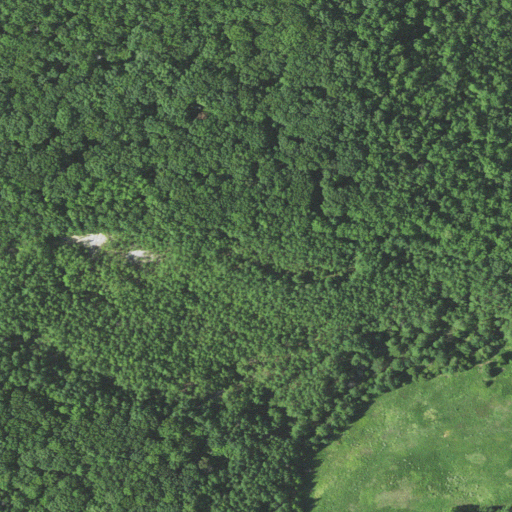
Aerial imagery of mountain in Virginia named Baker Mountain containing deciduous forest, evergreen forest, mixed forest, and pasture